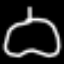
Label: angel